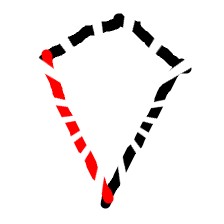
Shape: kite